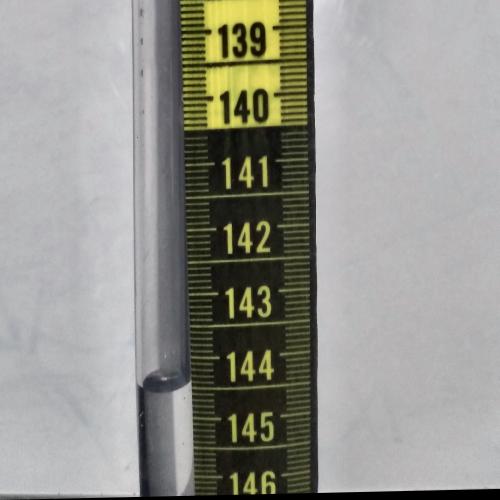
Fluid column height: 144.5 cm